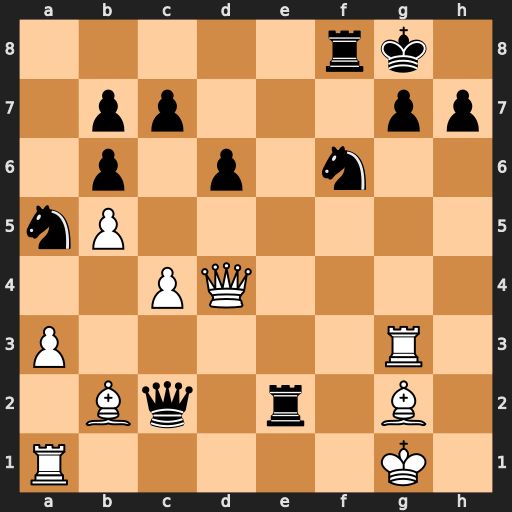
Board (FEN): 5rk1/1pp3pp/1p1p1n2/nP6/2PQ4/P5R1/1Bq1r1B1/R5K1
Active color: w
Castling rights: -
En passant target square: -
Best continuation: Bd5+ Kh8 Qxf6 Rxf6 Bxf6 Qg6 Rxg6